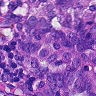
Metastatic tissue present: yes